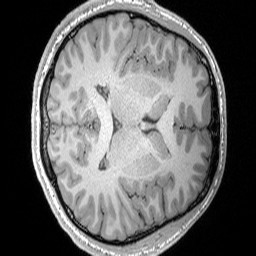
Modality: T1w
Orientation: axial
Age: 21
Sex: male
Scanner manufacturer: siemens
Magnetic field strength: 3 T
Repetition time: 1.9 s
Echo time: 0.00302 s